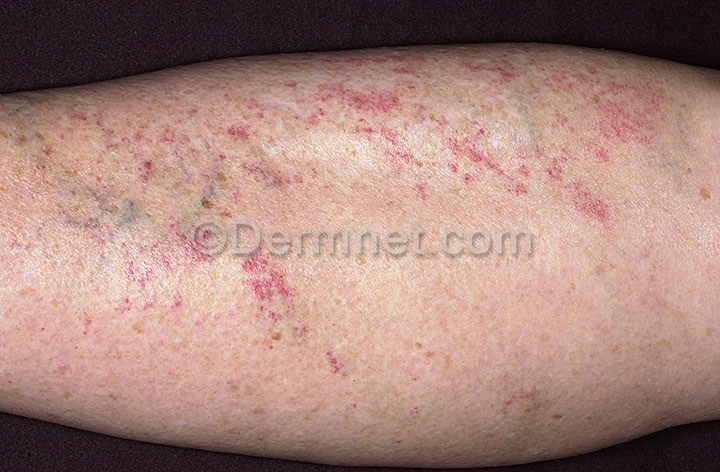
Disease: Vasculitis Photos